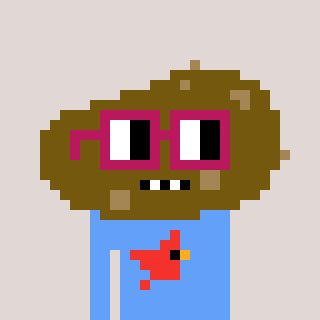
a pixel art character with square dark red glasses, a potato-shaped head and a blue-colored body on a warm background